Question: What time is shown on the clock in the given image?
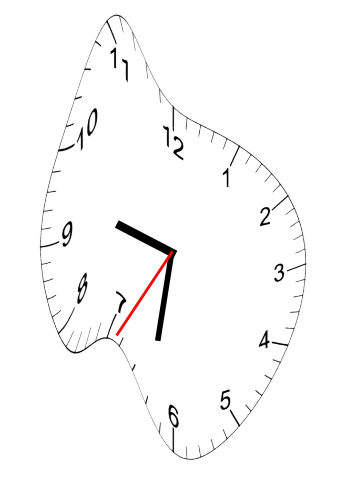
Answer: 09:31:35